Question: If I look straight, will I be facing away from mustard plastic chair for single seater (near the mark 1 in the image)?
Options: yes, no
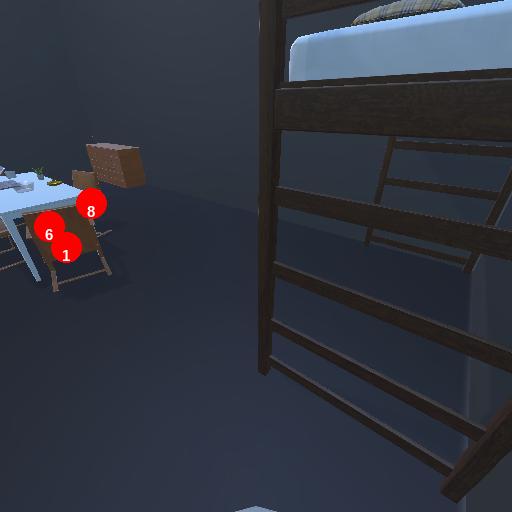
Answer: yes